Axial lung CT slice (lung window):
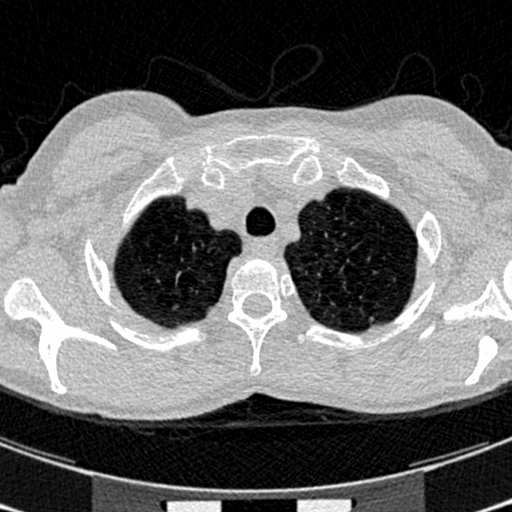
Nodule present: no